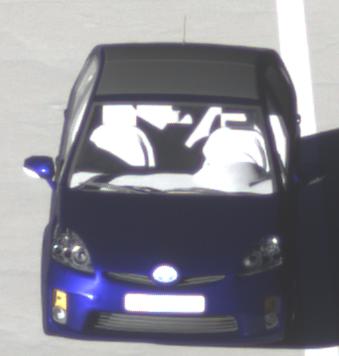
Make: Toyota
Model: Prius 1.5 Hybrid
Detailed model: Prius (HW2)
Model produced from: 2006/03
Model produced until: 2009/06
Doors: 5
Color: blue
Road condition: dry road
Daytime: sunrise or sunset
Contrast: high contrast